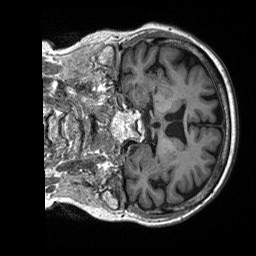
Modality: T1w
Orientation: coronal
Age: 78
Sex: female
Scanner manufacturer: siemens
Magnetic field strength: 3 T
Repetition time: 2.4 s
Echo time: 0.00226 s